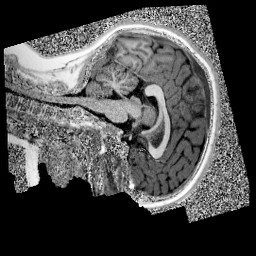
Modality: UNIT1
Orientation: sagittal
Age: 11
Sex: female
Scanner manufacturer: siemens
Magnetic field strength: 3 T
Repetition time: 4 s
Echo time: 0.00299 s